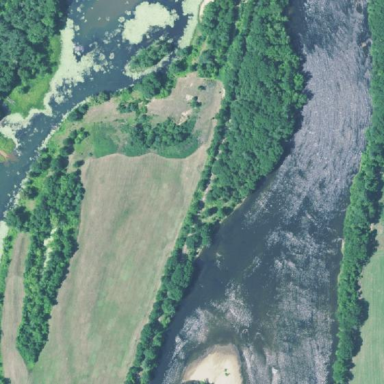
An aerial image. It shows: Oxbow water feature in natural setting.